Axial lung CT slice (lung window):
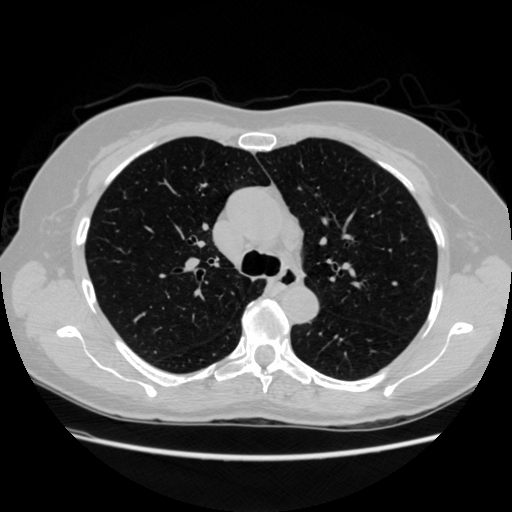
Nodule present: no